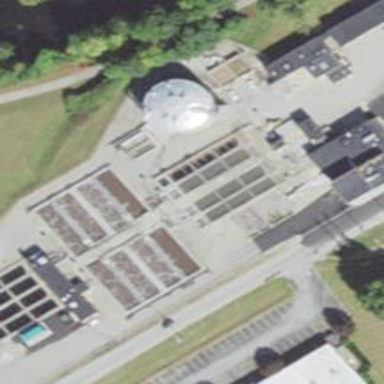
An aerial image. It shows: Wastewater plant.